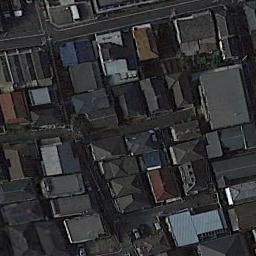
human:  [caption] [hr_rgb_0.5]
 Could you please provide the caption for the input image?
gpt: The dense residential is next to the road .

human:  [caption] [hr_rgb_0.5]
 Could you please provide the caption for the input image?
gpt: There are many roads and neatly arranged houses and trees in densely populated areas .

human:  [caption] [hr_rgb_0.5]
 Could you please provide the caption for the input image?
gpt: There is also a green area in the residential area .

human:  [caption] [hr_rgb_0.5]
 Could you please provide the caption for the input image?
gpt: A dense residential area has lots of houses next to each other .

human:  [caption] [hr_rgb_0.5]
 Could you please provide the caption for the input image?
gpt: There are many black buildings on a dense residential area .